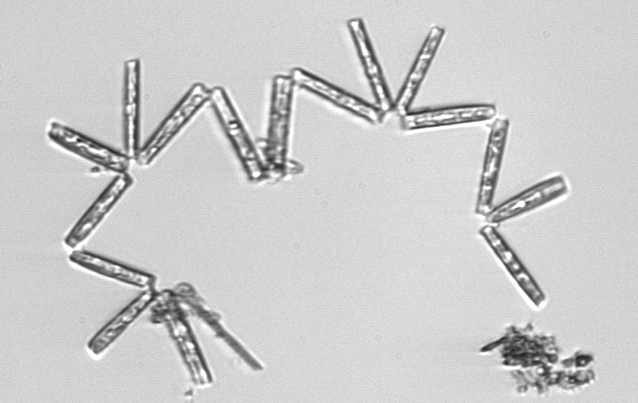
Label: Thalassionema